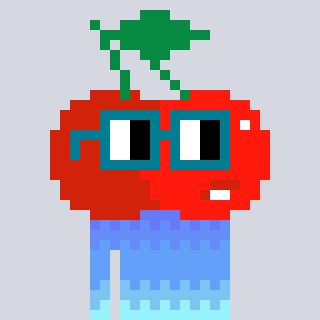
a pixel art character with square dark green glasses, a cherry-shaped head and a teal-colored body on a cool background